Aerial crown-view tile of a tropical tree (Barro Colorado Island, Panama), acquired 20250512:
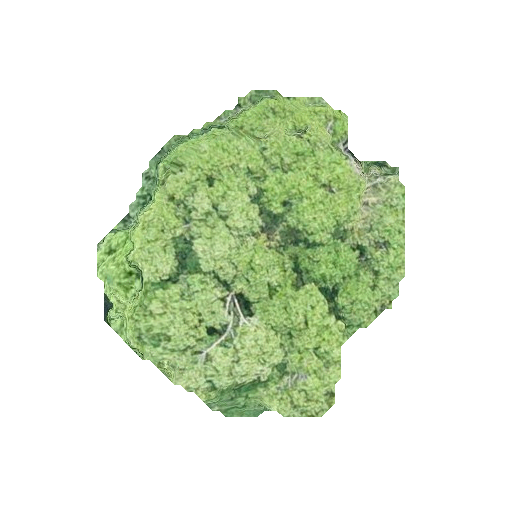
Species: Ocotea leptobotra
GBIF accepted scientific name: Ocotea leptobotra
Crown area: 104.444 m²